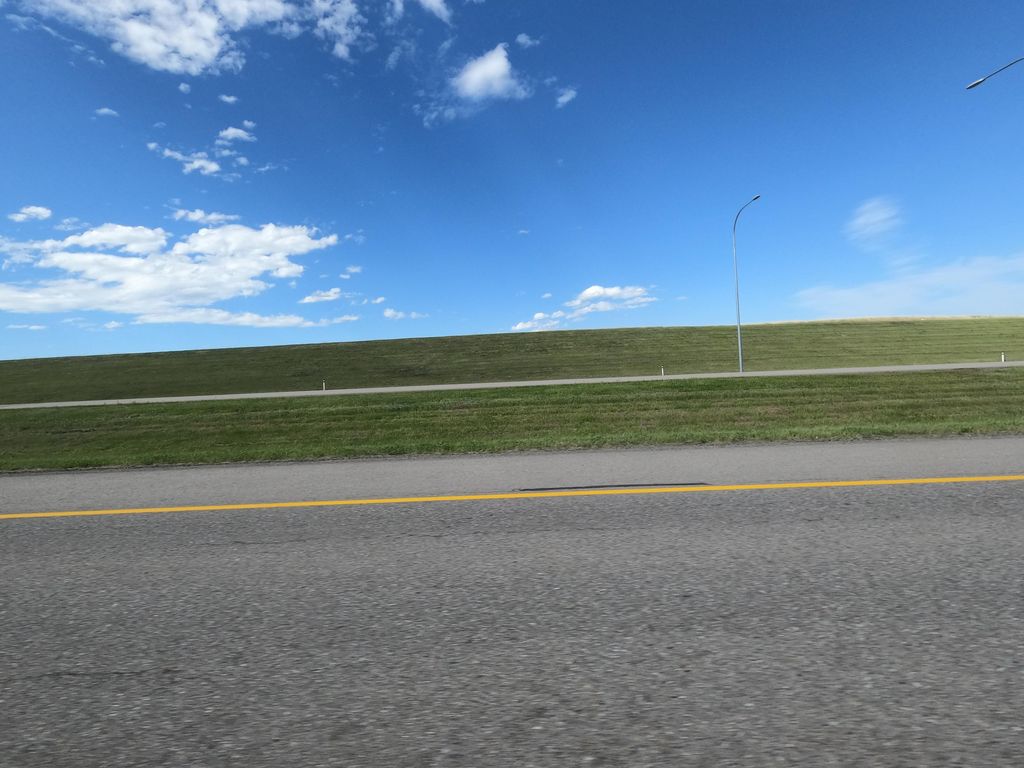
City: calgary